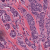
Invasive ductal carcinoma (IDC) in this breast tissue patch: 1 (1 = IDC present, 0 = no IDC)